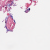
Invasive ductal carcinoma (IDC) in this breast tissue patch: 0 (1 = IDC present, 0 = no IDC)